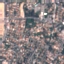
Land use / land cover: Residential